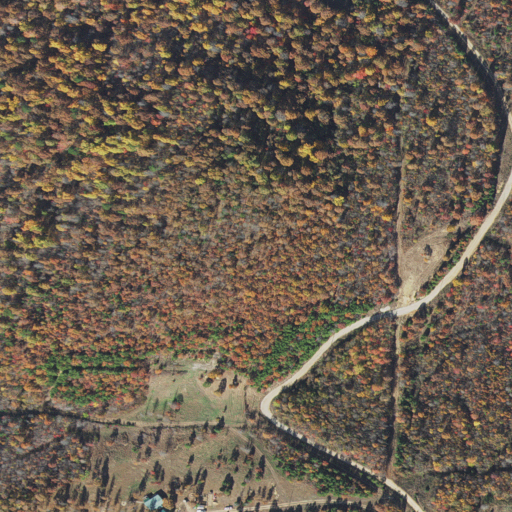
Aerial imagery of mountain in Arkansas named Ashlock Hill containing deciduous forest, open development, shrub, and mixed forest